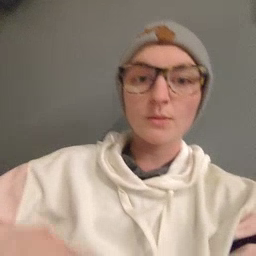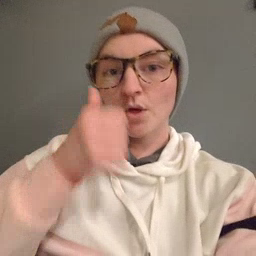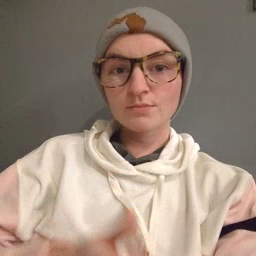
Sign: tomorrow